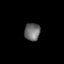
Tissue: skin
Cell type: Epithelial cells
Senescence score: 0.2168
Nuclear area (px): 269
Mean DAPI intensity: 110.498